Question: Given a center and two angles of a rotated ellipse of 'Arc' from 'matplotlib.patches', I want to plot the two lines starting from the center of the Arc to the ends of the Arc.
Here is a piece of code that does that:
'''
import matplotlib.pyplot as plt
from matplotlib.patches import Arc
fig, ax = plt.subplots(1,1)
r = 2 #Radius
a = 0.2*r #width
b = 0.5*r #height
#center of the ellipse
x = 0.5
y = 0.5
ax.add_patch(Arc((x, y), a, b, angle = 20,
theta1=0, theta2=120,
edgecolor='b', lw=1.1))
#Now look for the ends of the Arc and manually set the limits
ax.plot([x,0.687],[y,0.567], color='r',lw=1.1)
ax.plot([x,0.248],[y,0.711], color='r',lw=1.1)
plt.show()
'''
Which results in
.
Here the red lines were drawn looking carefully at the ends of the arc. However, as 'Arc' does not allow to fill the arc for optimization, I wonder if there is a way to do it automatically for any center and angles.
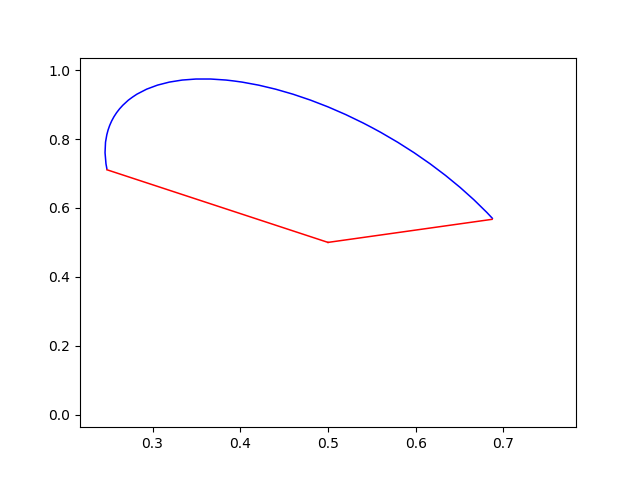
Answer: > According to <URL>
Using this you may calculate the end points of the lines.
'''
import numpy as np
import matplotlib.pyplot as plt
from matplotlib.patches import Arc
fig, ax = plt.subplots(1,1)
r = 2 #Radius
a = 0.2*r #width
b = 0.5*r #height
#center of the ellipse
x = 0.5; y = 0.5
# angle
alpha = 20
ax.add_patch(Arc((x, y), a, b, angle = alpha,
theta1=0, theta2=120,
edgecolor='b', lw=1.1))
def ellipse(x0,y0,a,b,alpha,phi):
r = a*b/np.sqrt((b*np.cos(phi))**2 + (a*np.sin(phi))**2)
return [x0+r*np.cos(phi+alpha), y0+r*np.sin(phi+alpha)]
x1,y1 = ellipse(x, y, a/2., b/2., np.deg2rad(alpha), np.deg2rad(0))
ax.plot([x,x1],[y,y1], color='r',lw=1.1)
x2,y2 = ellipse(x, y, a/2., b/2., np.deg2rad(alpha), np.deg2rad(120))
ax.plot([x,x2],[y,y2], color='r',lw=1.1)
ax.set_aspect("equal")
plt.show()
'''
<URL>